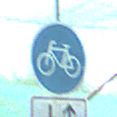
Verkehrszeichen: Radweg
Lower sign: RichtungsangabeDurchPfeile8
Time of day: MorningAfternoon
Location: Roofed (Special)
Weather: PartlyCloudy
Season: NotSpecified
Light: Natural